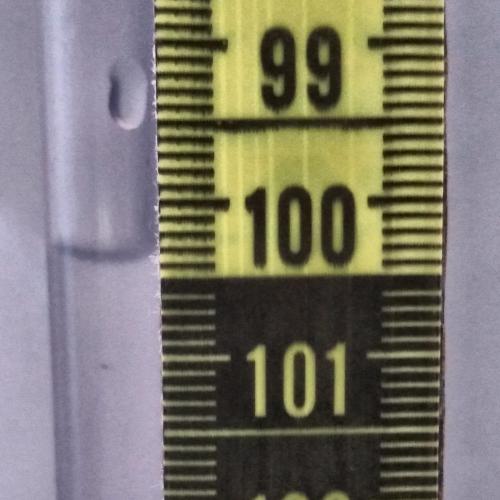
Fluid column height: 100.3 cm